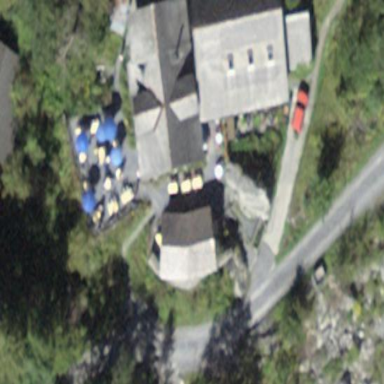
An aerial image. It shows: Restaurant in building.